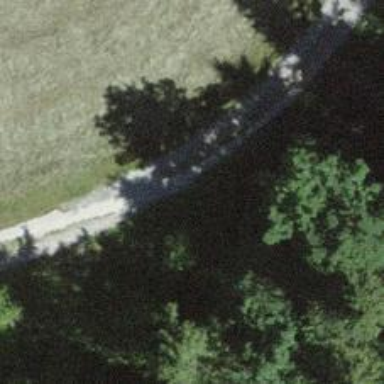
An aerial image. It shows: Gravel track with grade 2 quality.